Question: SQL Fiddle: <URL>
I have a table containing answers to the question "Will you attend this event?". Each user might respond several times and all answers are stored in the table. Normally we're only interested in the latest answer, and I'm trying to construct an efficient query for that. I'm using SQL Server 2008 R2.
Table contents for one event:

'''
Column types: int, int, datetime, bit
Primary key: (EventId, MemberId, Timestamp)
'''
Note that Member 18 first answered No and later Yes, member 20 answered Yes at first and later No, member 11 answered No and later No again. I would like to filter out these member's first answers. Also, there might be more than one answer that should be filtered - a user might for example answer Yes, Yes, No, Yes, No, No, No.
I have tried a few different ideas, and have evaluated them in SQL Server Management Studio by entering all queries, selecting Display Estimated Execution Plan and comparing each query's total cost in percent. Is that a good method for evaluating the performance?
The different queries tested so far:
'''
-----------------------------------------------------------------
-- Subquery to select Answer (does not include Timestamp)
-- Cost: 63 %
-----------------------------------------------------------------
select distinct a.EventId, a.MemberId,
(
select top 1 Answer
from Attendees
where EventId = a.EventId
and MemberId = a.MemberId
order by Timestamp desc
) as Answer
from Attendees a
where a.EventId = 68
-----------------------------------------------------------------
-- Where with subquery to find max(Timestamp)
-- Cost: 13 %
-----------------------------------------------------------------
select a.EventId, a.MemberId, a.Timestamp, a.Answer
from Attendees a
where a.EventId = 68
and a.Timestamp =
(
select max(Timestamp)
from Attendees
where EventId = a.EventId
and MemberId = a.MemberId
)
order by a.TimeStamp;
-----------------------------------------------------------------
-- Group by to find max(Timestamp)
-- Subquery to select Answer matching max(Timestamp)
-- Cost: 23 %
-----------------------------------------------------------------
select a.EventId, a.MemberId, max(a.Timestamp),
(
select top 1 Answer
from Attendees
where EventId = a.EventId
and MemberId = a.MemberId
and Timestamp = max(a.Timestamp)
) as Answer
from Attendees a
where a.EventId = 68
group by a.EventId, a.MemberId
order by max(a.TimeStamp);
'''
It would be nice to avoid using a subquery for each member. In the last query I tried using 'group by' but still had to use a subquery for the Answer column. I would really like something like this, but that isn't valid SQL of course:
'''
select a.EventId, a.MemberId, max(a.Timestamp), a.Answer <-- Picked from the line selected by max(a.Timestamp)
from Attendees a
where a.EventId = 68
group by a.EventId, a.MemberId
order by max(a.TimeStamp);
'''
Any other ideas for an efficient query?
---
EDIT:
Very impressed by SQL Fiddle, I have entered my actual data there now:
<URL>
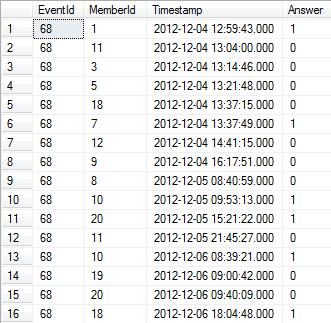
Answer: I prefer the CTE approach as well, but here is another option using a subquery that should work:
'''
SELECT T.EventId, T.MemberId, T.TimeStamp, T.Answer
FROM TableName T
JOIN (
SELECT EventId, MemberId, Max(Timestamp) MaxTimeStamp
FROM TableName
GROUP BY EventId, MemberId ) T2 ON T.EventId = T2.EventId
AND T.MemberId = T2.MemberId
AND T.TimeStamp = T2.MaxTimeStamp
'''
With that said, I imagine the CTE would have a better performance.
EDIT -- Not sure about performance any longer -- here is the <URL> for both -- you can see the execution plan for each.
Good luck.